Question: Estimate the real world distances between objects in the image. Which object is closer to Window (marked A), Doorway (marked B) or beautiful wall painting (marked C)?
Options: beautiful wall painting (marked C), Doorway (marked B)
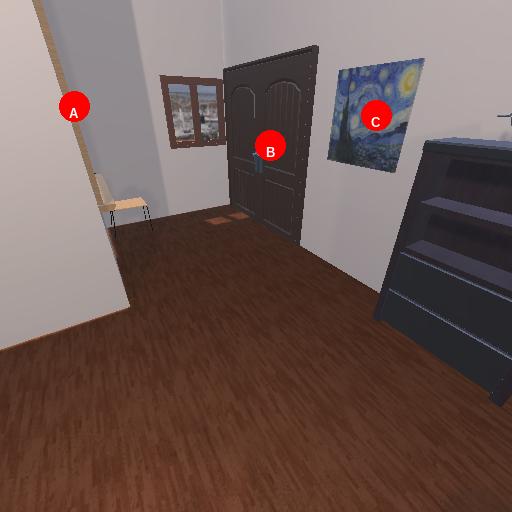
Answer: beautiful wall painting (marked C)